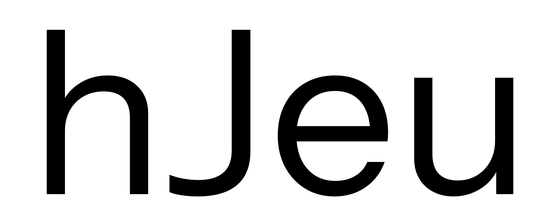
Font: InstrumentSans_Regular